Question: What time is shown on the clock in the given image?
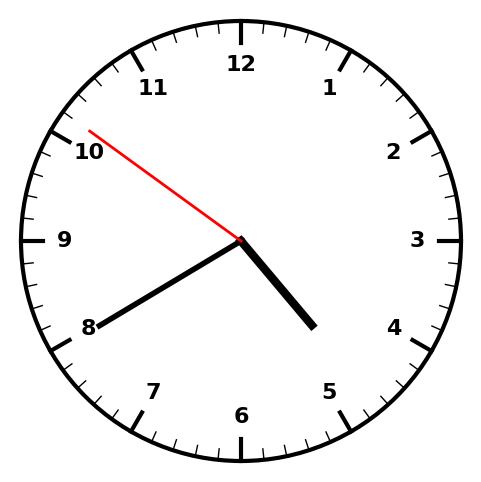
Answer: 04:39:51